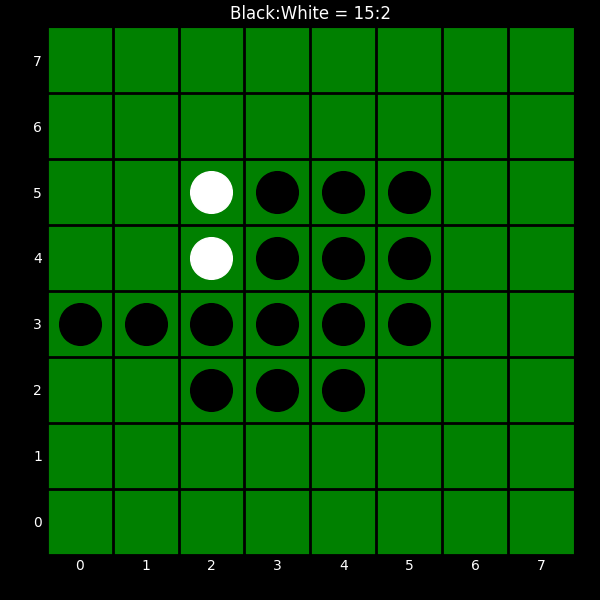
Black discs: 15
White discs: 2